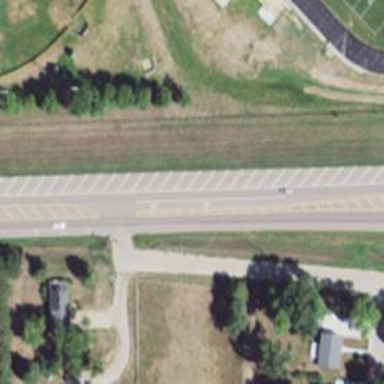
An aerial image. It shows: Asphalt road designated as trunk highway.